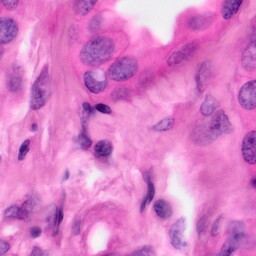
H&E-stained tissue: Pancreatic